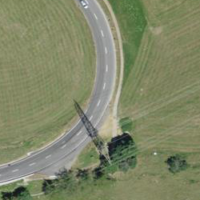
EUNIS habitat code: 24
Species observed at this site:
Coenonympha pamphilus
Acer pseudoplatanus